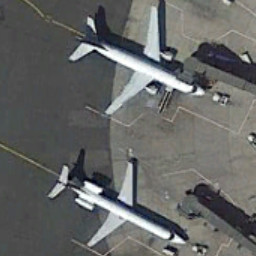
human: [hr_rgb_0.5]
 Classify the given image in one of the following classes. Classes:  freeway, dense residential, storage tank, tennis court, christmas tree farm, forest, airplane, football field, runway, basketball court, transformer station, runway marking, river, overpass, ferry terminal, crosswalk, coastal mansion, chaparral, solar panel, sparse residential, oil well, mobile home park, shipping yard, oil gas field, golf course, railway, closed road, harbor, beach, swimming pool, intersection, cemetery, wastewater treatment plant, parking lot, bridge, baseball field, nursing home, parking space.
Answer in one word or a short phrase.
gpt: airplane